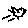
Label: bird